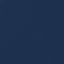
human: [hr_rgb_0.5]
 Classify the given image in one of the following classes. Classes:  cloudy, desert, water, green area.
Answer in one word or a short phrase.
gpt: water